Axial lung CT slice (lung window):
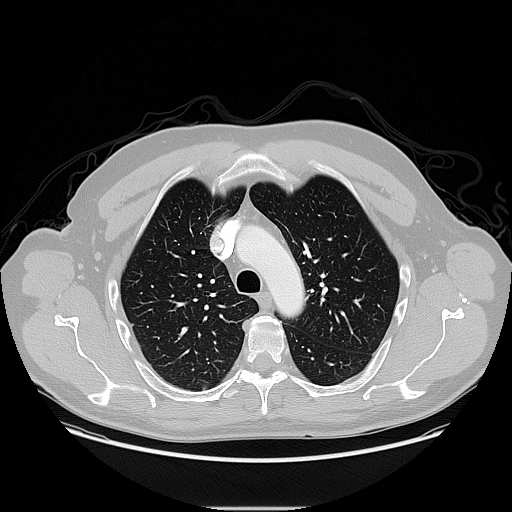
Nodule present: no